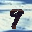
Label: 9